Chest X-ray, PA view. Patient: 64 years old, sex M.
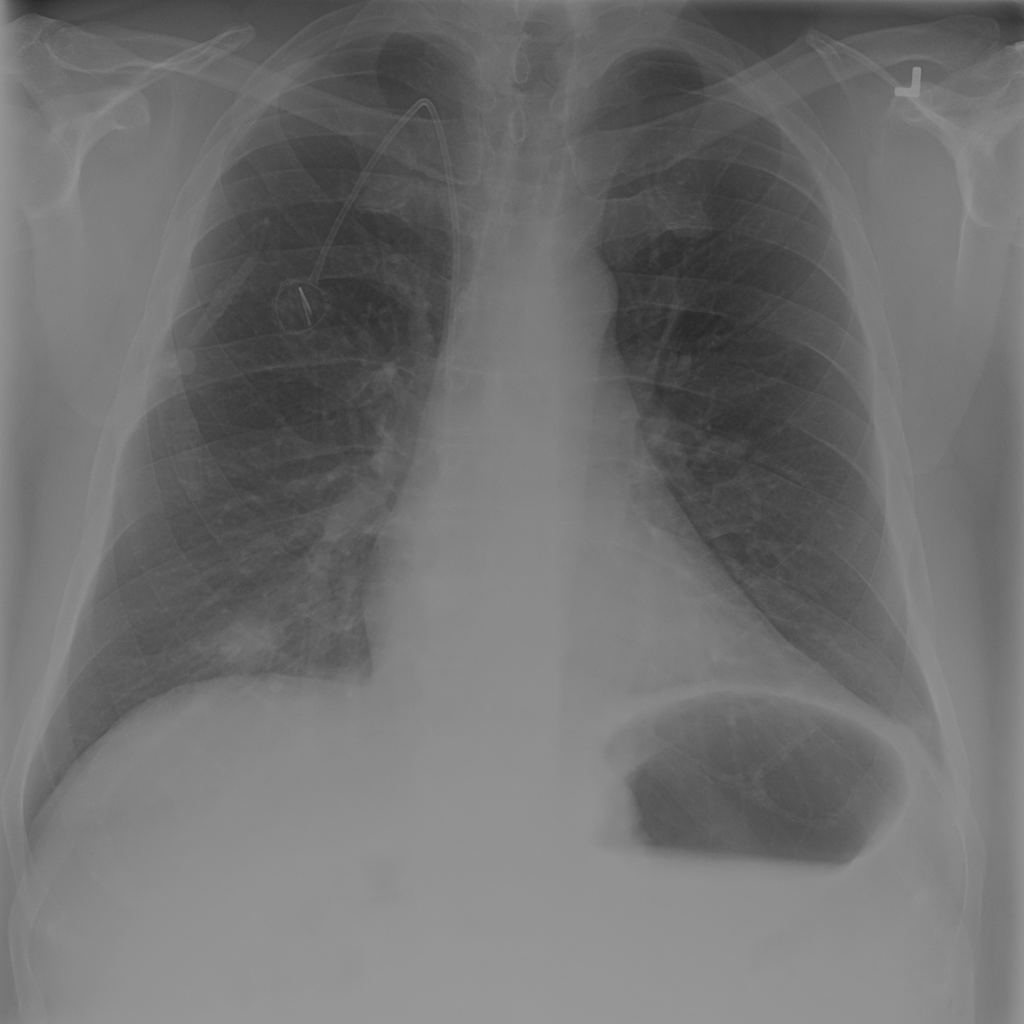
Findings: Nodule